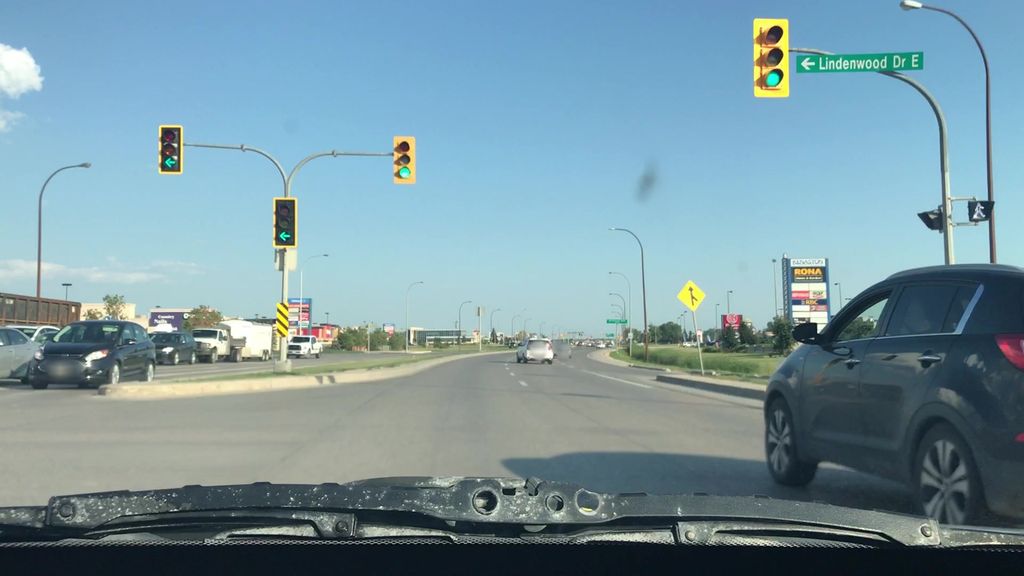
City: winnipeg